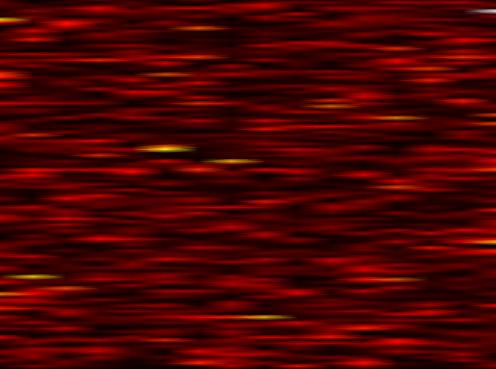
Label: WOLA